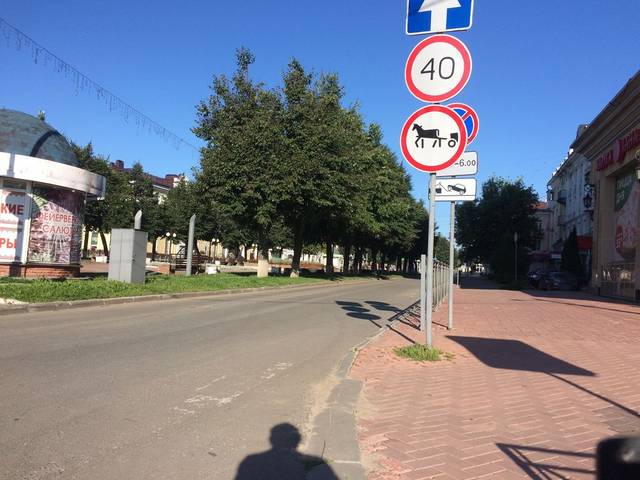
Region: Russia
Coordinates: 56.635, 47.9